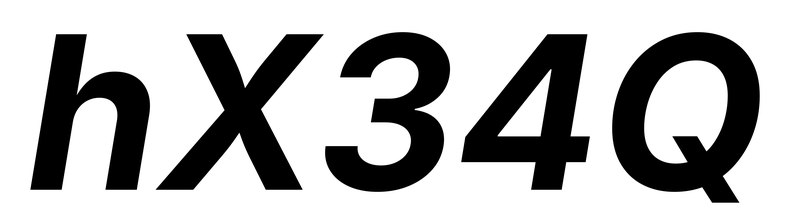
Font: Inter-Italic_Bold_Italic